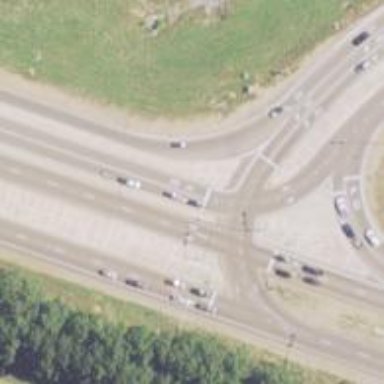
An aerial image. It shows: Trunk link highway.